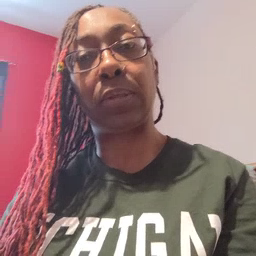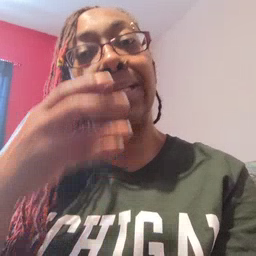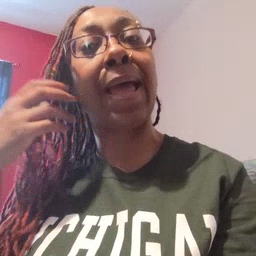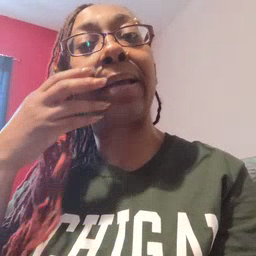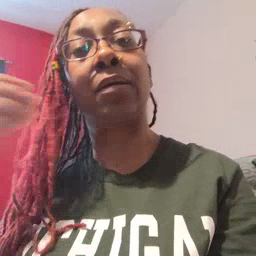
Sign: tiger